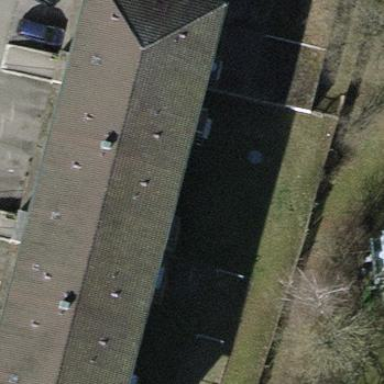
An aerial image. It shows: Hipped roof apartment building.